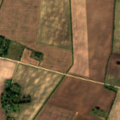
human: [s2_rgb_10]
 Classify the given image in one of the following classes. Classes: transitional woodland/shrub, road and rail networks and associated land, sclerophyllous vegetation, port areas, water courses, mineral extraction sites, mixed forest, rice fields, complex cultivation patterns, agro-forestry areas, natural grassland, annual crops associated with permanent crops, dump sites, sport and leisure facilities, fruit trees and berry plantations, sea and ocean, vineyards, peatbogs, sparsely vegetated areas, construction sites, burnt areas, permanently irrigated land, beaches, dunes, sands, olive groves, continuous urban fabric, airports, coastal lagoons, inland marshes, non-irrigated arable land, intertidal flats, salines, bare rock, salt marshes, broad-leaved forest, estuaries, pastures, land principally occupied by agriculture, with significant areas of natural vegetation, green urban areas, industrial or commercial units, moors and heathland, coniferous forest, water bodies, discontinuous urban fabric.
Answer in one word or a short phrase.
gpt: non-irrigated arable land, complex cultivation patterns